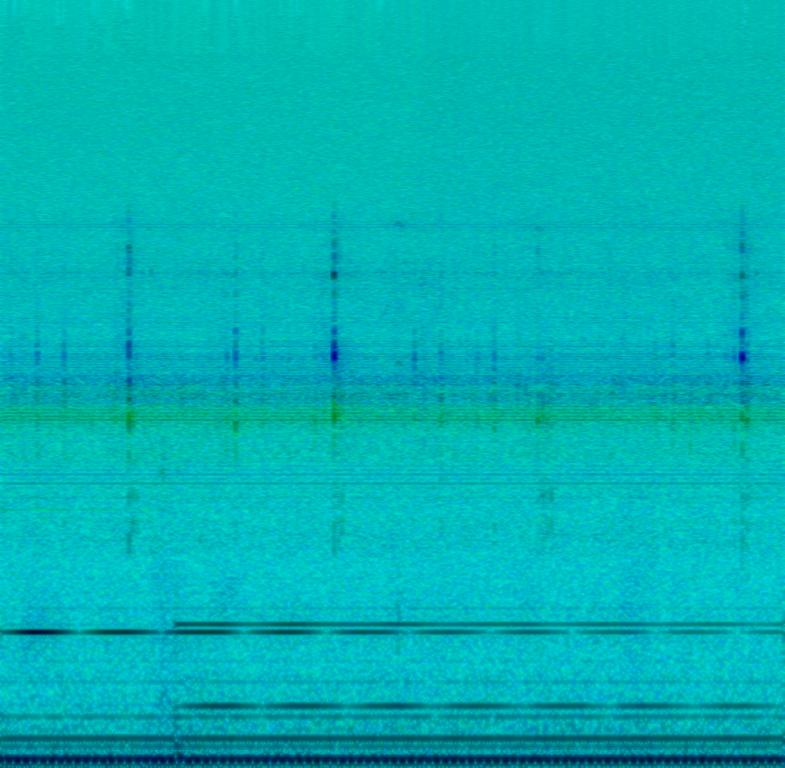
The low quality recording features a quiet bowl resonating sounds and even though the recording is so noisy and in mono, it is still calming.